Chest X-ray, AP view. Patient: 48 years old, sex F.
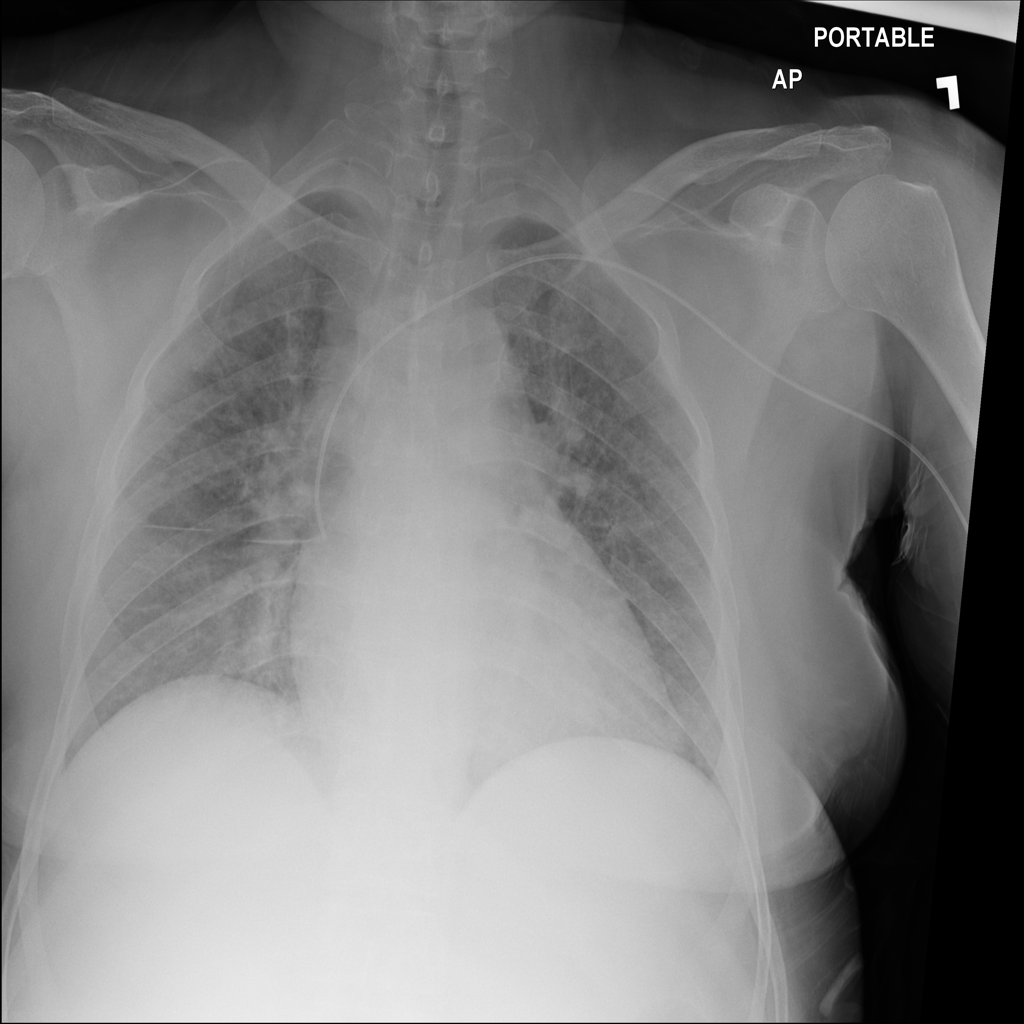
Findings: No Finding